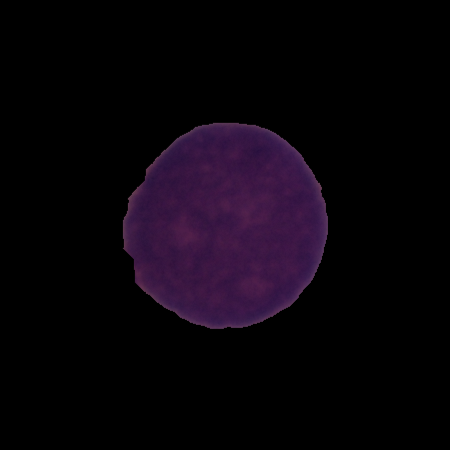
Label: cancer